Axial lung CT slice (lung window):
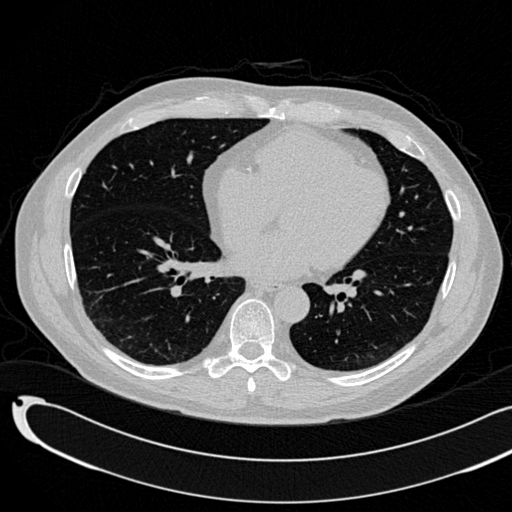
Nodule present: no